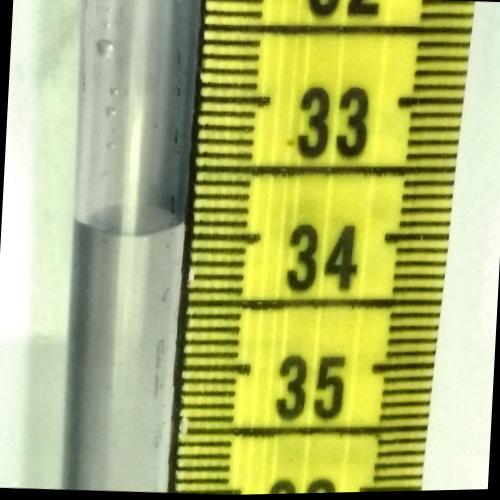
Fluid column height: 33.9 cm